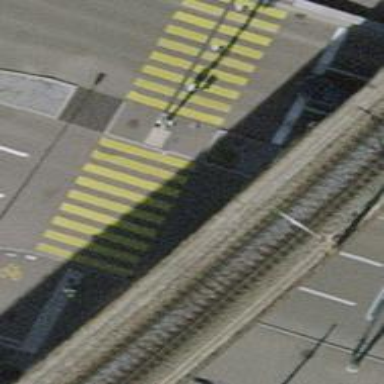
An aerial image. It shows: Kerb barrier.